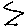
Label: zigzag